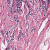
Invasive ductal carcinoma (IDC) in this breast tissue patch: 1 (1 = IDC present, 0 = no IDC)